Question: I have two inline datepickers on my page to select a date range:

As you can see, depending on the months the number of rows differ. This looks pretty bad though. When using a single datepicker with 'numberOfMonths > 1' it synchronizes the row counts nicely, but unfortunately that won't help me as I need two datepickers to select a range.
So I'm looking for a solution to synchronize the row counts of my two datepickers; preferably without modifying the original datepicker code (monkeypatching is fine, but if it can be avoided it would be better of course).
Here's the code I'm using to create the date pickers (even though you probably don't need it since it also happens without 'showOtherMonths' being enabled - so it should occur without any options, too):
'''
$('#startDate, #endDate').datepicker({
changeMonth: true,
changeYear: true,
dateFormat: 'dd/mm/yy',
firstDay: 1,
showOtherMonths: true,
selectOtherMonths: true,
});
'''
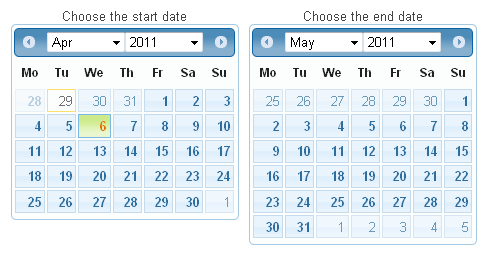
Answer: Aftering checking the code I've noticed there's no way to do so without hacking the code. So I've added an option to make it always use six rows which is sufficient no matter which month is being shown. Here's the patch in case someone else thinks it's useful, too.
---
'''
diff --git a/ui/jquery.ui.datepicker.js b/ui/jquery.ui.datepicker.js
index ed02335..87dafd4 100644
--- a/ui/jquery.ui.datepicker.js
+++ b/ui/jquery.ui.datepicker.js
@@ -104,7 +104,8 @@ function Datepicker() {
altFormat: '', // The date format to use for the alternate field
constrainInput: true, // The input is constrained by the current date format
showButtonPanel: false, // True to show button panel, false to not show it
- autoSize: false // True to size the input for the date format, false to leave as is
+ autoSize: false, // True to size the input for the date format, false to leave as is
+ unifyNumRows: false, // True to always use six rows; ensuring datepickers showing different months having the same height
};
$.extend(this._defaults, this.regional['']);
this.dpDiv = $('<div id="' + this._mainDivId + '" class="ui-datepicker ui-widget ui-widget-content ui-helper-clearfix ui-corner-all"></div>');
@@ -1457,6 +1458,7 @@ $.extend(Datepicker.prototype, {
var showOtherMonths = this._get(inst, 'showOtherMonths');
var selectOtherMonths = this._get(inst, 'selectOtherMonths');
var calculateWeek = this._get(inst, 'calculateWeek') || this.iso8601Week;
+ var unifyNumRows = this._get(inst, 'unifyNumRows');
var defaultDate = this._getDefaultDate(inst);
var html = '';
for (var row = 0; row < numMonths[0]; row++) {
@@ -1495,7 +1497,7 @@ $.extend(Datepicker.prototype, {
if (drawYear == inst.selectedYear && drawMonth == inst.selectedMonth)
inst.selectedDay = Math.min(inst.selectedDay, daysInMonth);
var leadDays = (this._getFirstDayOfMonth(drawYear, drawMonth) - firstDay + 7) % 7;
- var numRows = (isMultiMonth ? 6 : Math.ceil((leadDays + daysInMonth) / 7)); // calculate the number of rows to generate
+ var numRows = ((isMultiMonth || unifyNumRows) ? 6 : Math.ceil((leadDays + daysInMonth) / 7)); // calculate the number of rows to generate
var printDate = this._daylightSavingAdjust(new Date(drawYear, drawMonth, 1 - leadDays));
for (var dRow = 0; dRow < numRows; dRow++) { // create date picker rows
calender += '<tr>';
'''
---
If you don't want an option, just replace
'''
var numRows = (isMultiMonth ? 6 : Math.ceil((leadDays + daysInMonth) / 7));
'''
with
'''
var numRows = 6;
'''